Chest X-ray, PA view. Patient: 29 years old, sex F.
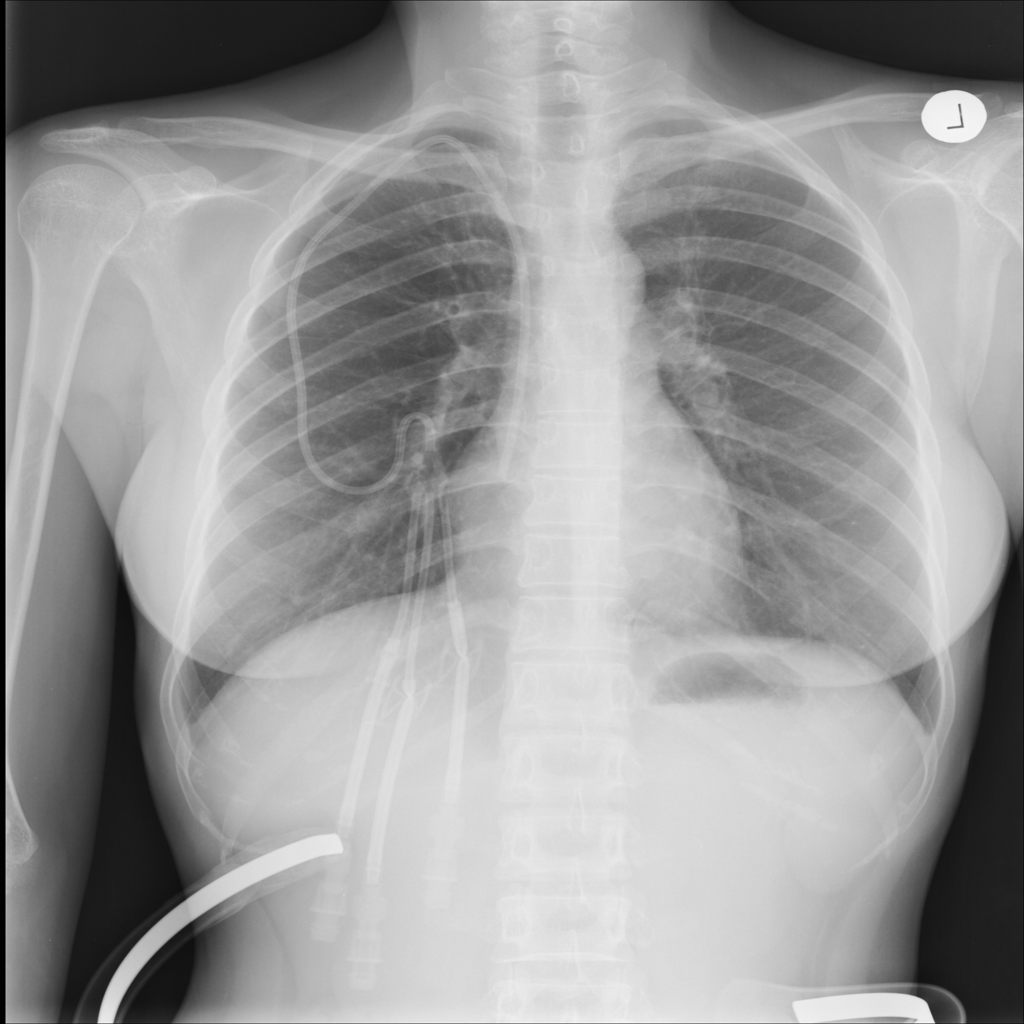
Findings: No Finding